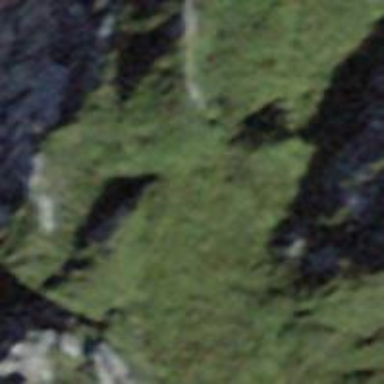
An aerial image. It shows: Natural cliff.